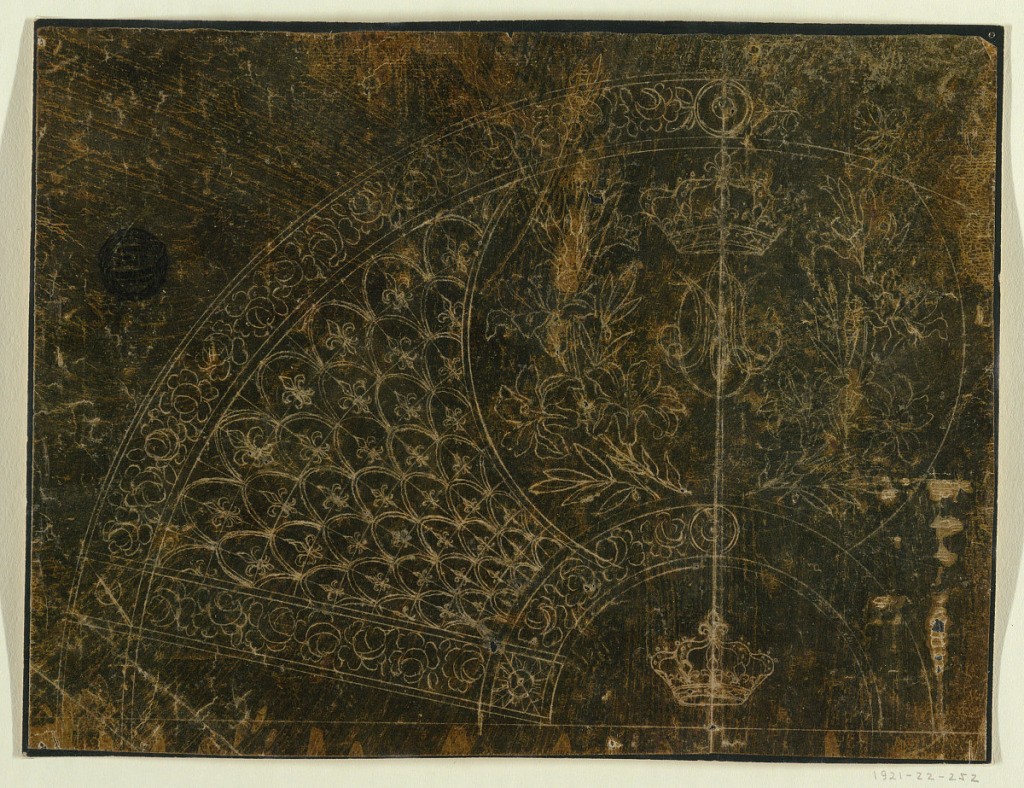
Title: Design for a Fan Embroidery, Unfinished
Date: ca. 1820
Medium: Sharp stylus on oiled paper mounted on black paper
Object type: Drawing
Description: Fan composed of a field of French lilies within overlapping arcs and a lily spray in center framing the monogram "MAC" surmounted by a crown. Fan border of roses and Légion d'Honneur medals at angles. Only left half completed, and drawing cut off slightly right of center. Crown repeated in arc below.